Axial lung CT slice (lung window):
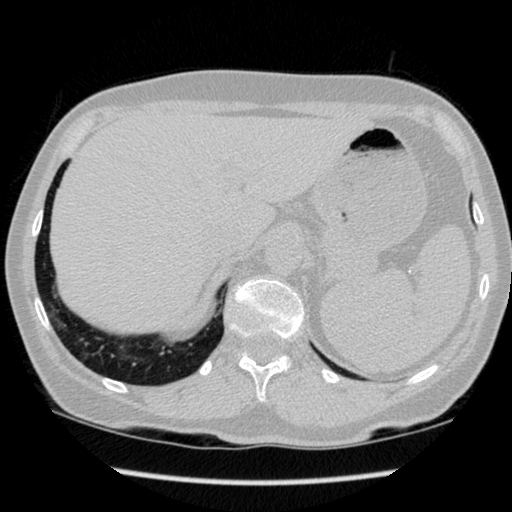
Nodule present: no